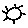
Label: sun